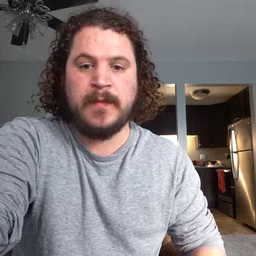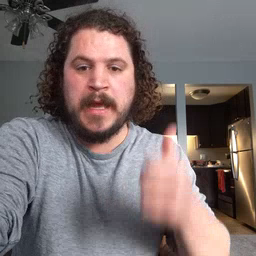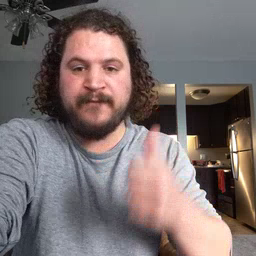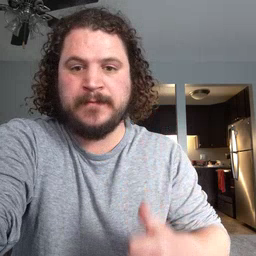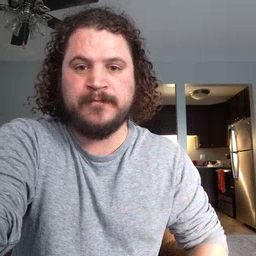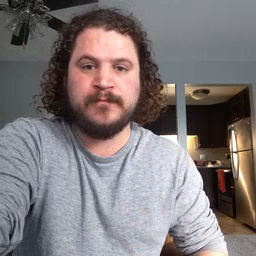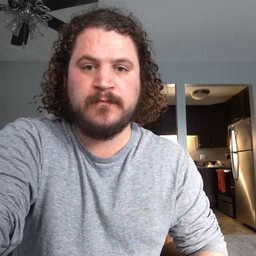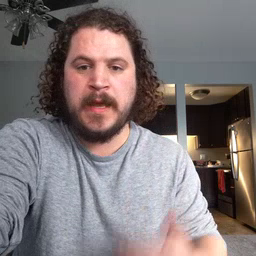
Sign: every